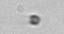
Label: nanoplankton_mix